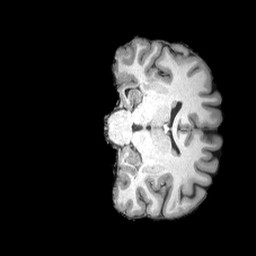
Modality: T1w
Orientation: coronal
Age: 19
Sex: male